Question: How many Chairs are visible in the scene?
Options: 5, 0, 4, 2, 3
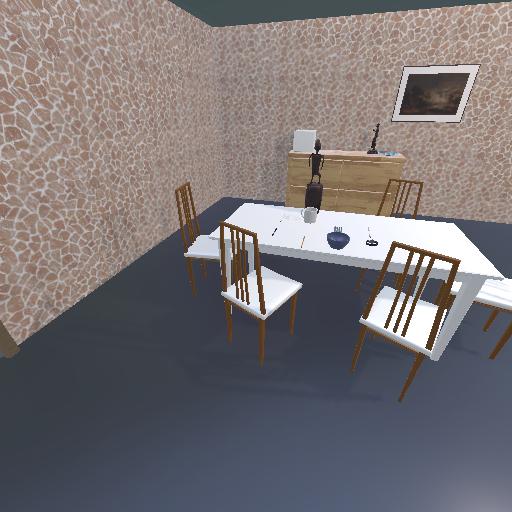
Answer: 5